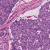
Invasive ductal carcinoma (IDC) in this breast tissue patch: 0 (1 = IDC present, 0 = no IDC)